Field crop: tomato
Growth stage: 1
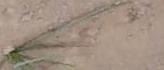
Species: cyperus